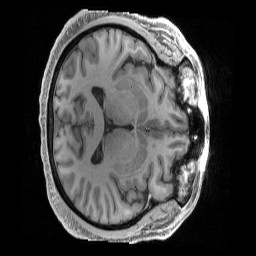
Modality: T1w
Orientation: axial
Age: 48
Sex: male
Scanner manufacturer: siemens
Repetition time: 2.4 s
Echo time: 0.00231 s